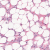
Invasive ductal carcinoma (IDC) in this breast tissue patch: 0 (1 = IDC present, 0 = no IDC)